Question: How can I remove frame like background in twentysixteen theme:

I have a wordpress blog with twentysixteen theme. Recently I tried to change background color but could not do it as I wanted.
I looked into css file but could not find codes for it.
Changing the body background changes the border color, but I don't want the background to be like border. How can I make it as a normal background?
Maybe someone can help me?
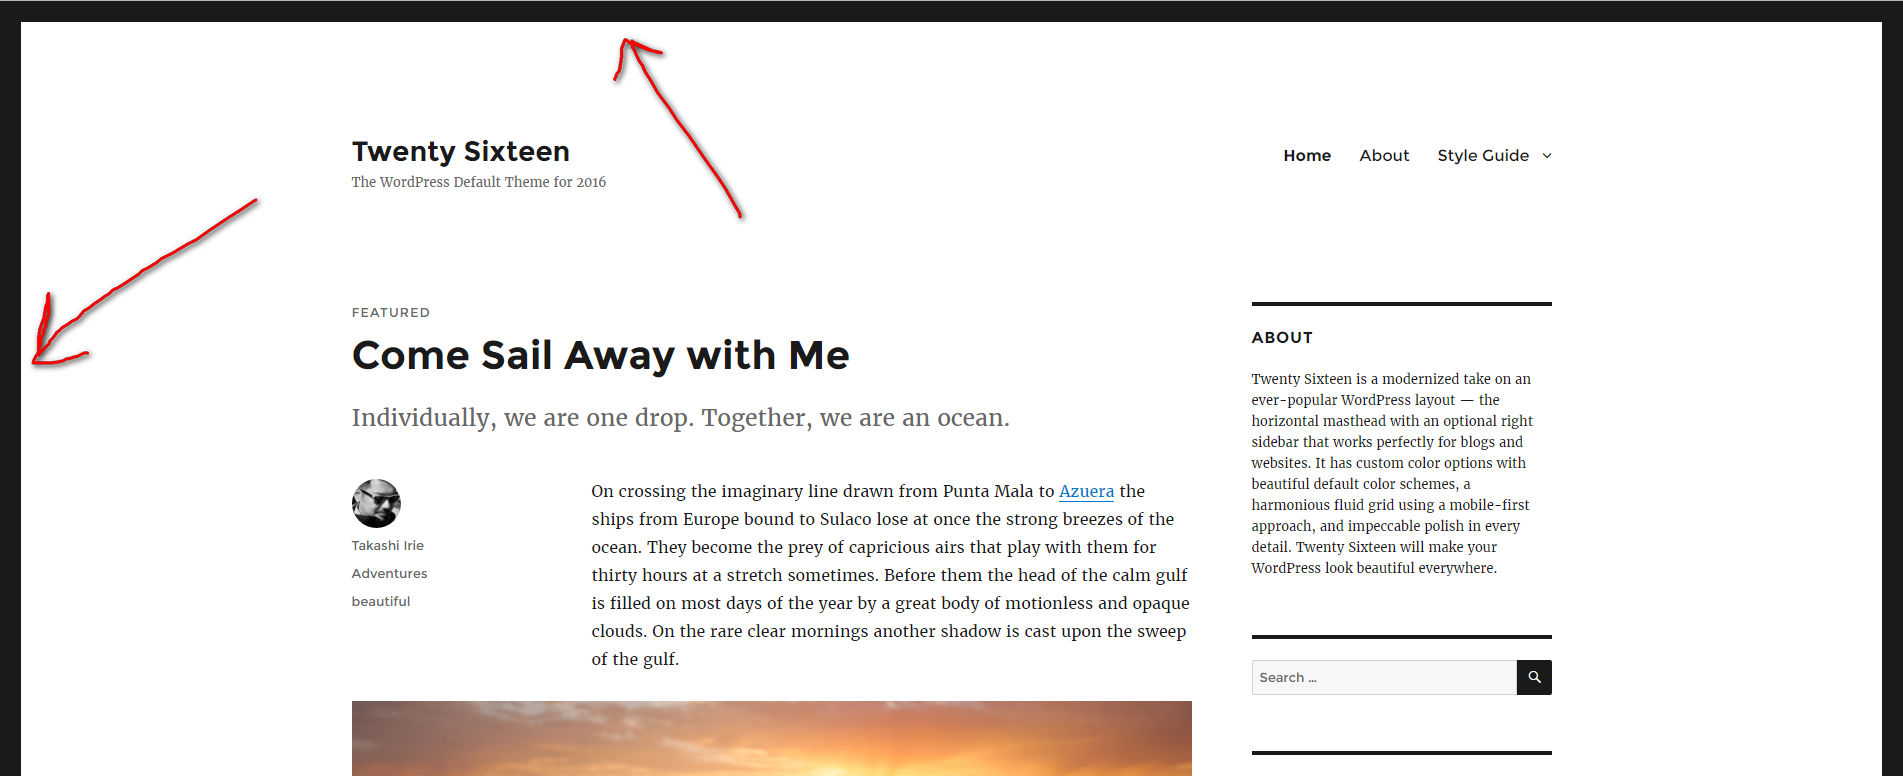
Answer: add this css:
'''
body:before,
body:after {
display: none;
}
.site {
margin: 0 !important;
}
'''
Or (clean solution) find this in style.css and remove it:
'''
@media screen and (min-width: 44.375em) {
body:not(.custom-background-image):before,
body:not(.custom-background-image):after {
background: inherit;
content: "";
display: block;
height: 21px;
left: 0;
position: fixed;
width: 100%;
z-index: 99;
'''
}
'''
@media screen and (min-width: 44.375em) {
.site {
margin: 21px;
}
}
'''